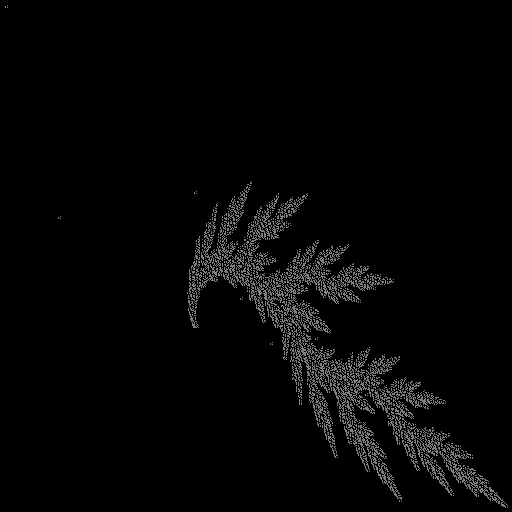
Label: cedarleaf